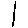
Label: line